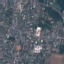
Label: Residential